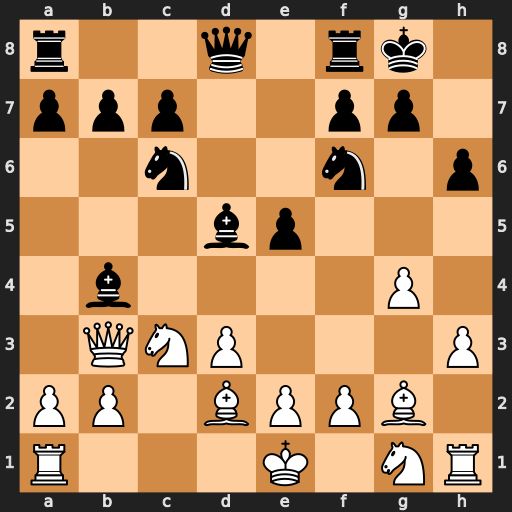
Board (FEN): r2q1rk1/ppp2pp1/2n2n1p/3bp3/1b4P1/1QNP3P/PP1BPPB1/R3K1NR
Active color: w
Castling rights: KQ
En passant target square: -
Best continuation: Nxd5 Bxd2+ Kxd2